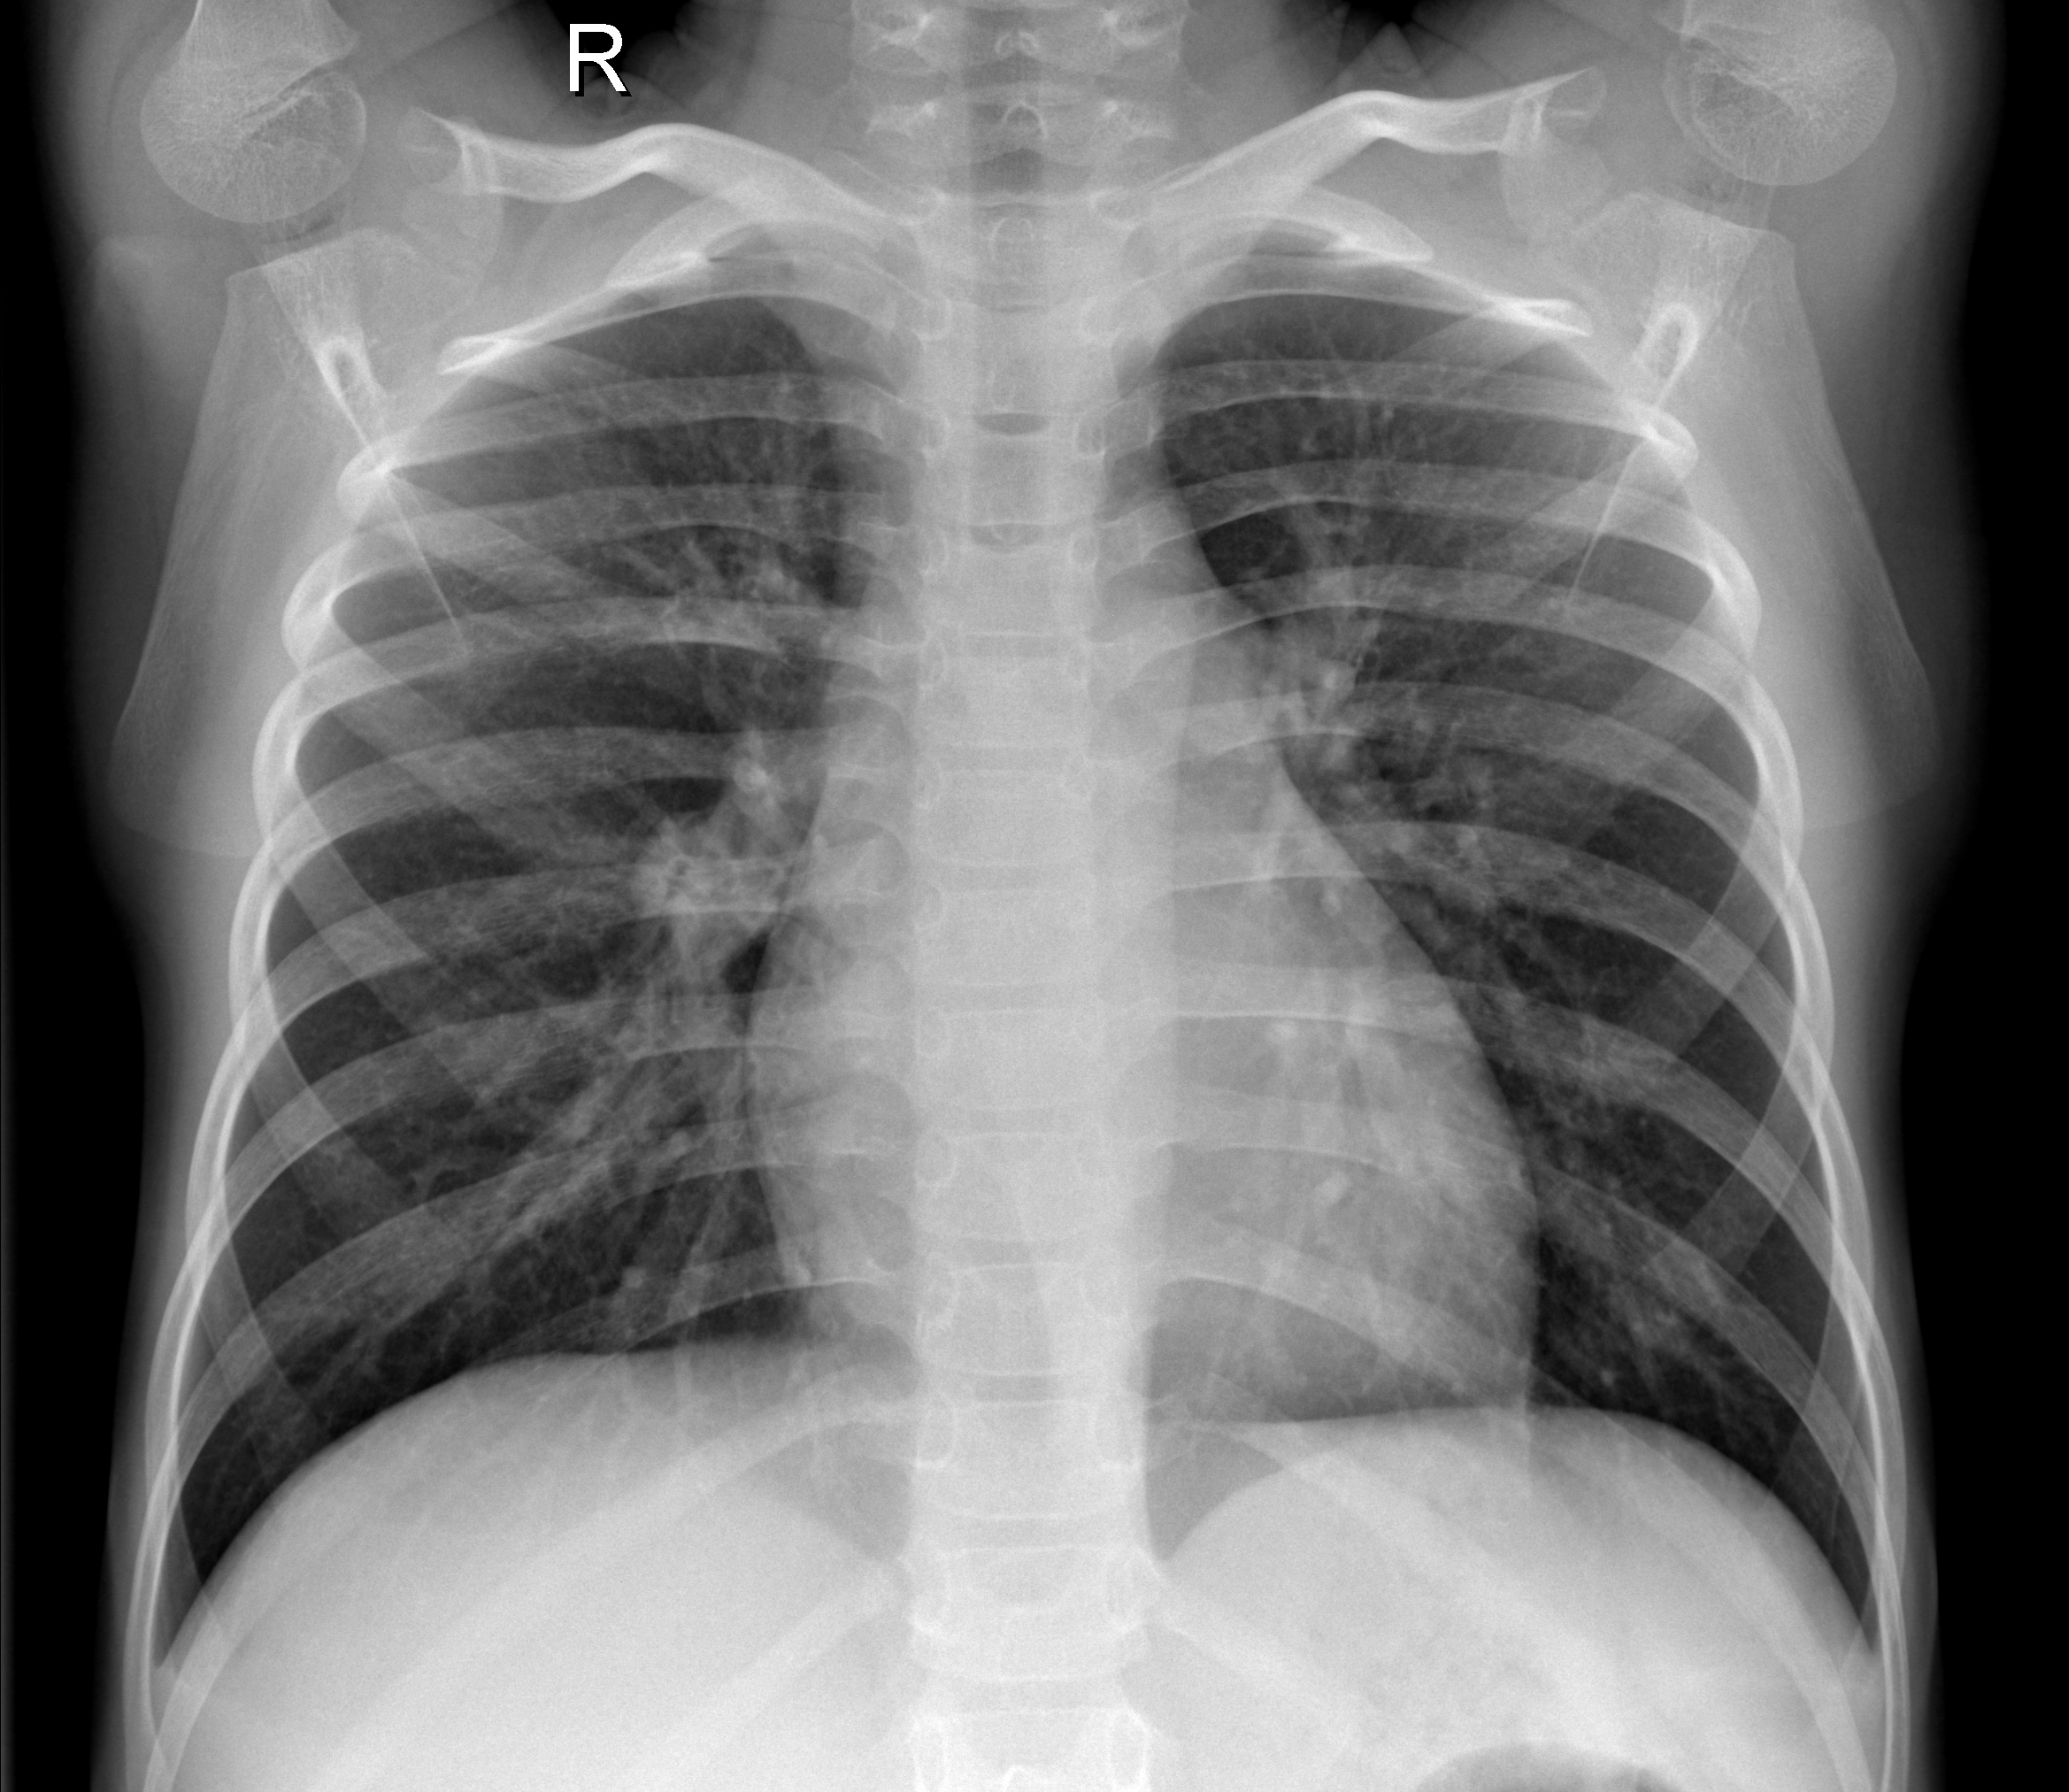
Diagnosis: NORMAL